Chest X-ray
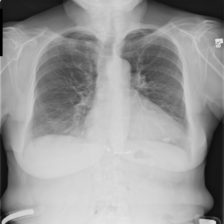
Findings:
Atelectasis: negative
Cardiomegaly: positive
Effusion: negative
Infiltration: negative
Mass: negative
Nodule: negative
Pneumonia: negative
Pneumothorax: negative
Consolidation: negative
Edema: negative
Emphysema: negative
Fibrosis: negative
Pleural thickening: negative
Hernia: negative